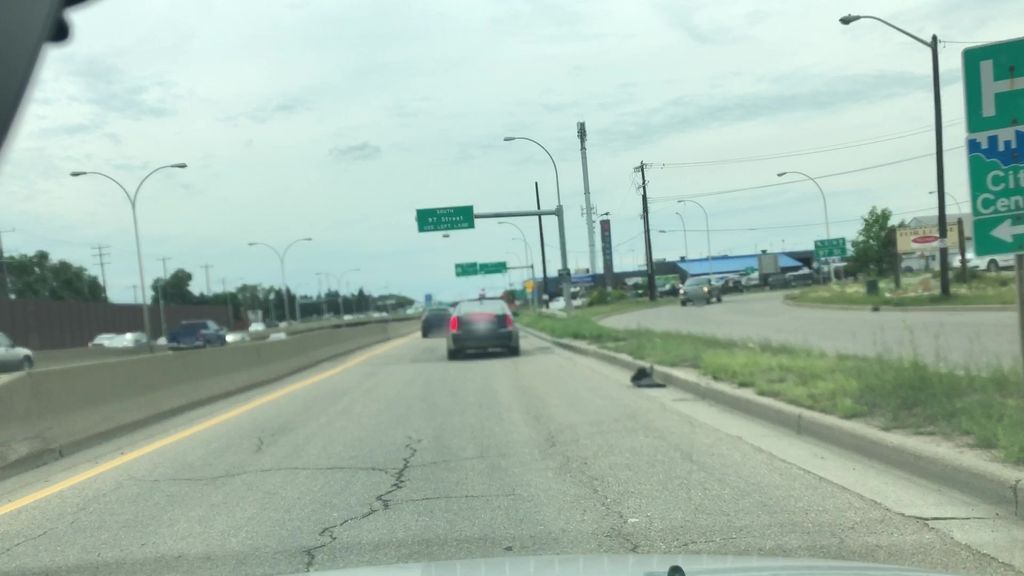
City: edmonton